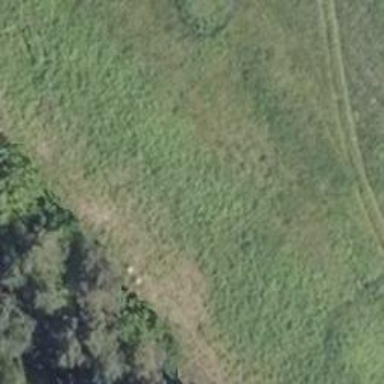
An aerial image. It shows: Grass track with grade5 tracktype.